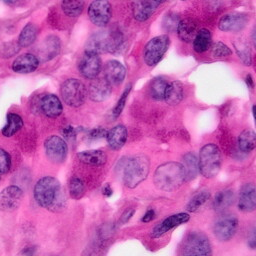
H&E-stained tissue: Pancreatic